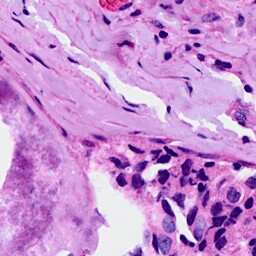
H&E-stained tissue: Breast